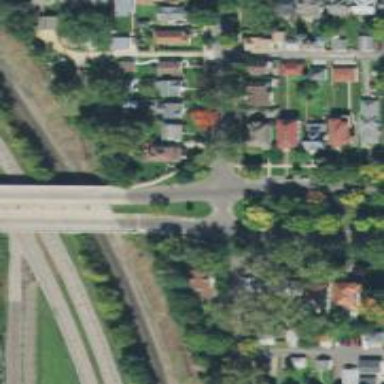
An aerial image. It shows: Tertiary road with bridge.